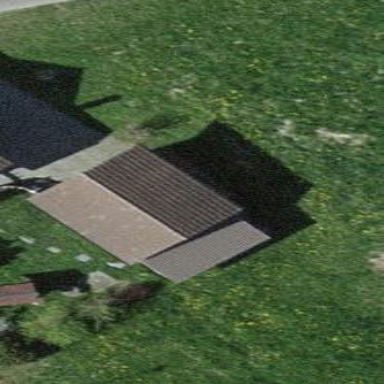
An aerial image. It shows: Garage.